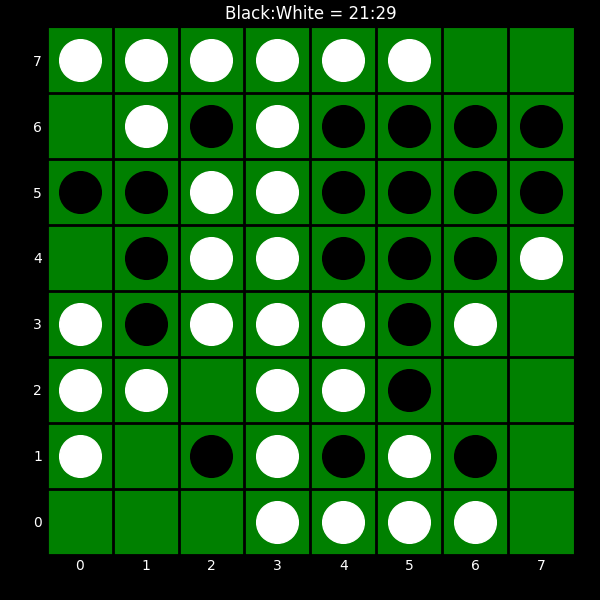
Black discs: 21
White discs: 29